Field crop: tomato
Growth stage: 1
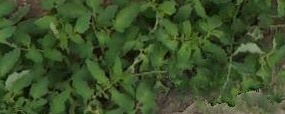
Species: tomato